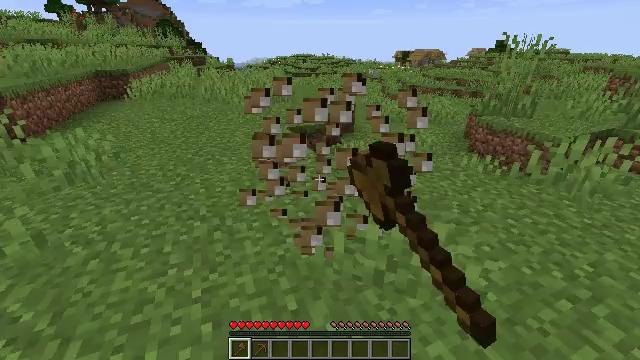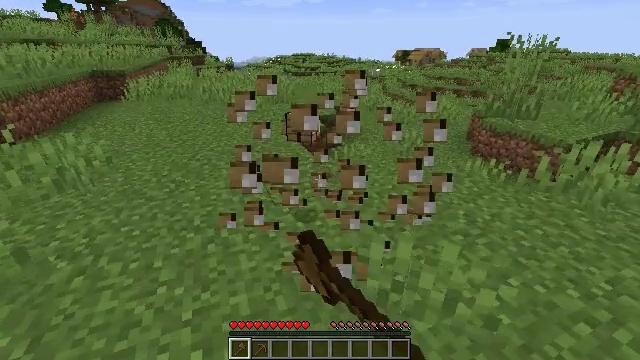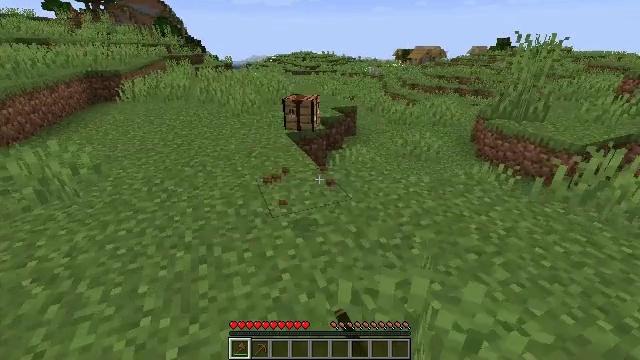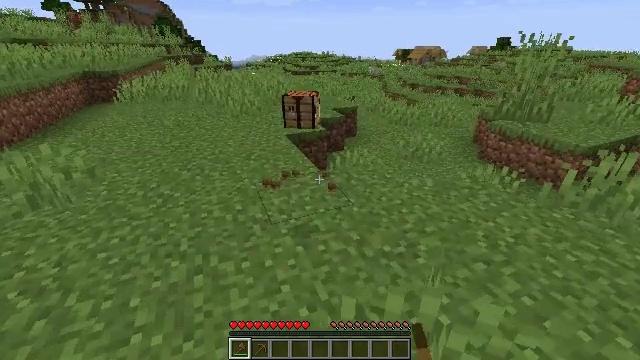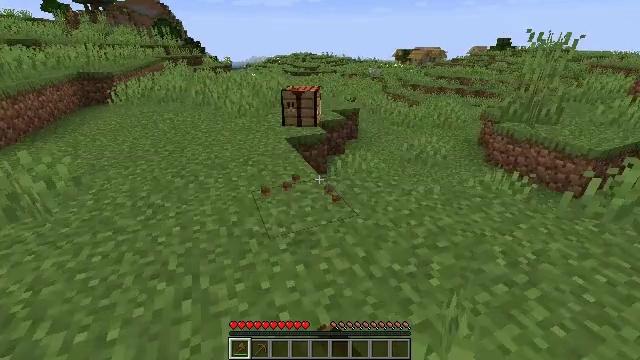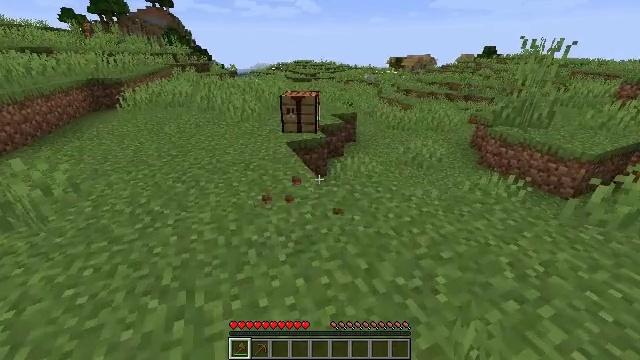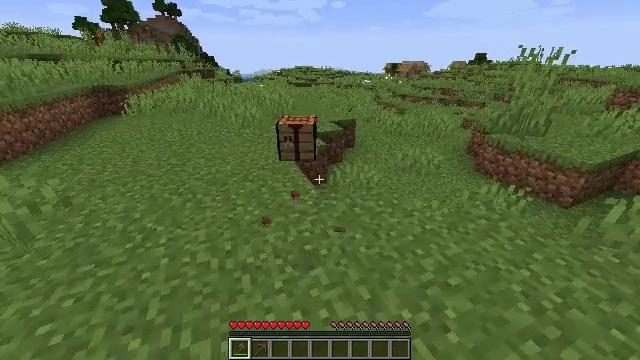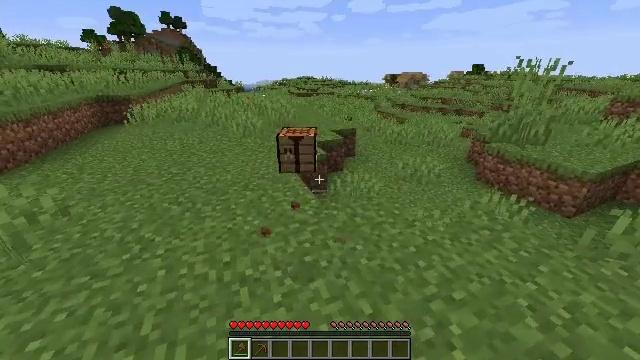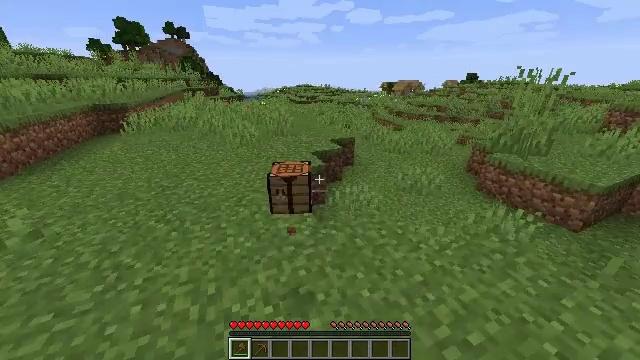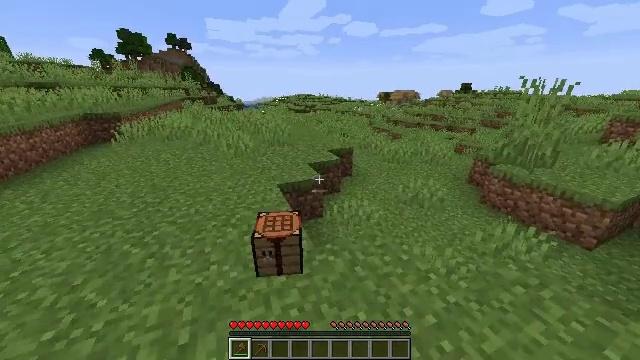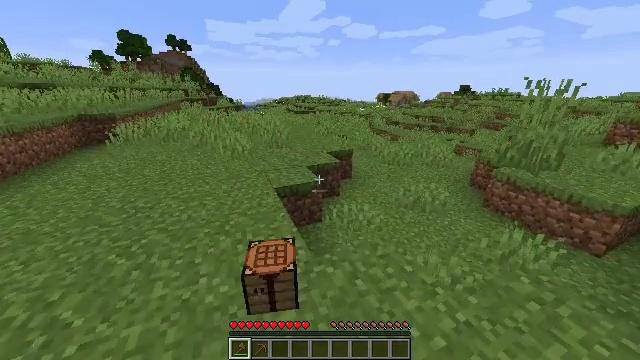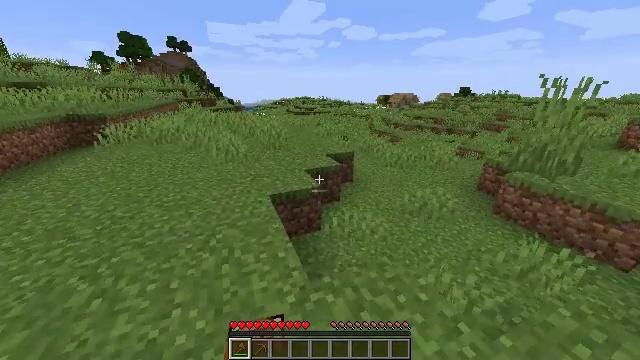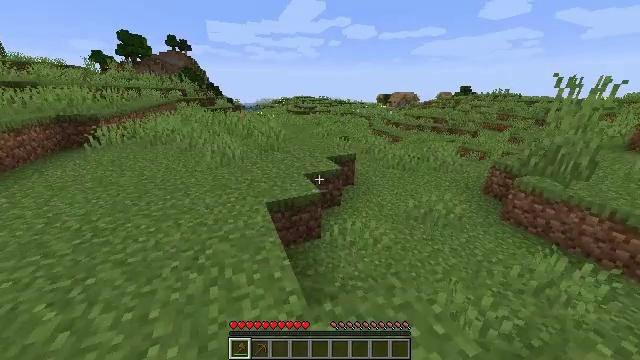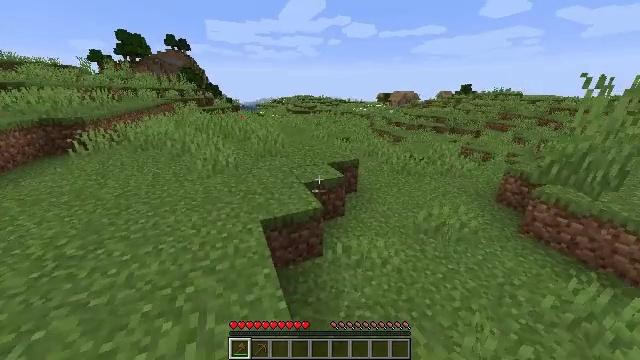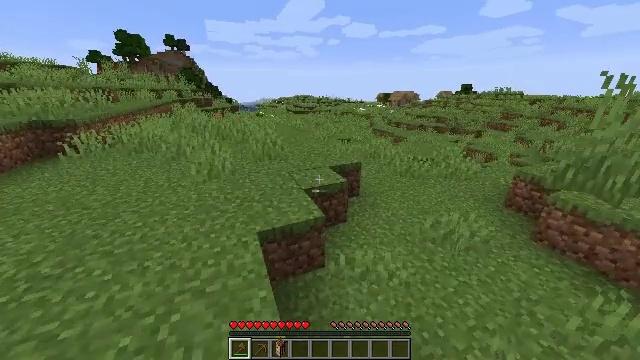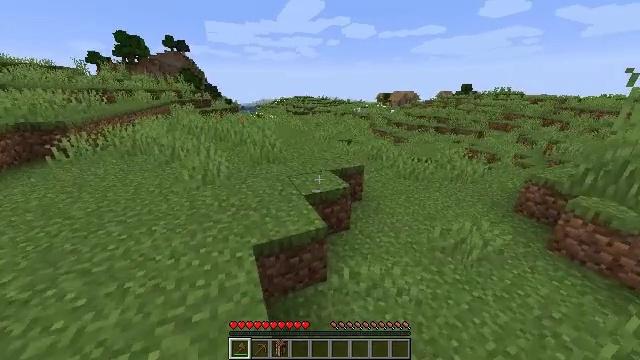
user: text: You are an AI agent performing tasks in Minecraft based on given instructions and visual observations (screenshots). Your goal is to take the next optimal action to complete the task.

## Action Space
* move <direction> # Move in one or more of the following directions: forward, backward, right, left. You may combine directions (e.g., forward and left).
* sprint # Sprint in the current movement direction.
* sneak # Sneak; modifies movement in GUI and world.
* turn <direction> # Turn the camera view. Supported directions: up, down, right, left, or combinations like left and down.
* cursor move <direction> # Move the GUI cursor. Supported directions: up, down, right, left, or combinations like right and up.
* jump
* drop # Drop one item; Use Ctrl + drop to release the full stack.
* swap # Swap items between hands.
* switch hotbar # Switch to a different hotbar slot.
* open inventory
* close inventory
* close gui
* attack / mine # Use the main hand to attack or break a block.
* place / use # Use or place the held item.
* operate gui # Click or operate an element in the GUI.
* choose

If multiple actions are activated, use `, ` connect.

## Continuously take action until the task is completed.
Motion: motion action
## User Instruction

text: Mine the sugar cane near rivers.
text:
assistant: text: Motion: move forward, attack / mine
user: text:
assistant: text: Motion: move forward, attack / mine
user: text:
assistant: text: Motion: move forward, attack / mine
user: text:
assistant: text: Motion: move forward, sprint
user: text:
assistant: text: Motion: move forward, sprint
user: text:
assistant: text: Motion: move forward, sprint
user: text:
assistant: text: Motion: move forward, sprint, turn up
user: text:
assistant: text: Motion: move forward, sprint, turn up
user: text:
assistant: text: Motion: move forward, sprint, turn up
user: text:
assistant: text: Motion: move forward, sprint
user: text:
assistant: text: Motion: move forward, sprint
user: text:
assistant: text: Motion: move forward, sprint
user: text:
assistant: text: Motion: move forward, sprint
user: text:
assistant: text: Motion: move forward, sprint
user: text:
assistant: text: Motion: move forward, sprint
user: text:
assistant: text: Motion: move forward, sprint
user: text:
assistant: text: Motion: move forward, sprint
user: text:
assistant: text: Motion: move forward, sprint, jump
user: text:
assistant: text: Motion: move forward, sprint, jump
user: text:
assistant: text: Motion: move forward, sprint, jump
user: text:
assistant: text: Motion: move forward, sprint, jump
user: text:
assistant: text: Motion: move forward, sprint
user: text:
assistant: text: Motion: move forward, sprint
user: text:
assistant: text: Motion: move forward, sprint
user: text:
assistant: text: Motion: move forward, sprint
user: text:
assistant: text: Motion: move forward, sprint
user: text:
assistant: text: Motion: move forward, sprint
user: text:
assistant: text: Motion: move forward, sprint
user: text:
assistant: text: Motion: move forward, sprint
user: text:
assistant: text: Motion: move forward, sprint, jump